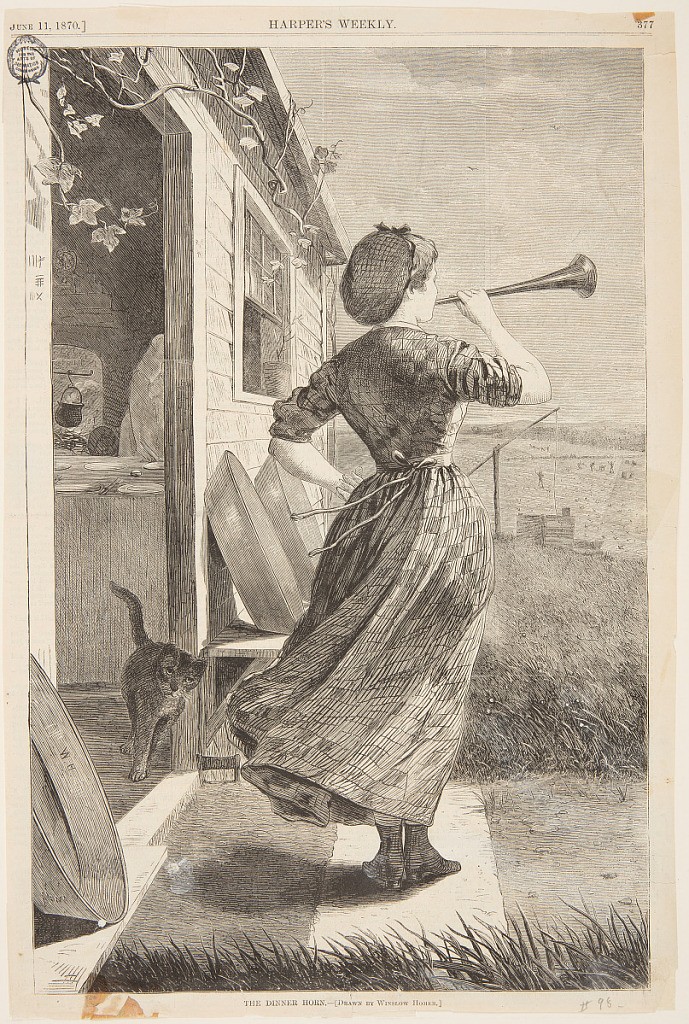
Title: The Dinner Horn
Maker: Winslow Homer, American, 1836–1910
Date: June 11, 1870
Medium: Wood engraving printed in black ink on paper
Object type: Print
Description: Vertical view at left of the corner of a house with an open door showing portion of interior where a table is laid for a meal, at center of a woman with her back turned blowing trumpet, and in the distance beyond a well with sweep and a field with workers.